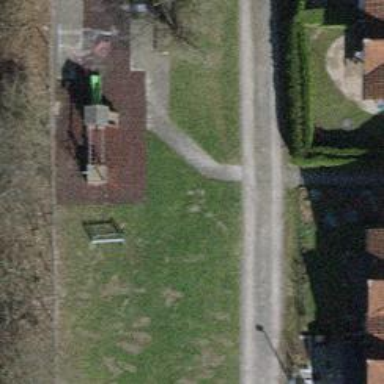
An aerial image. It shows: Playground area for leisure land.